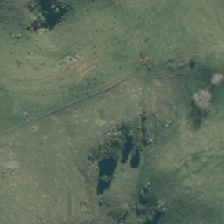
Land cover: high_producing_grassland